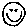
Label: smiley face